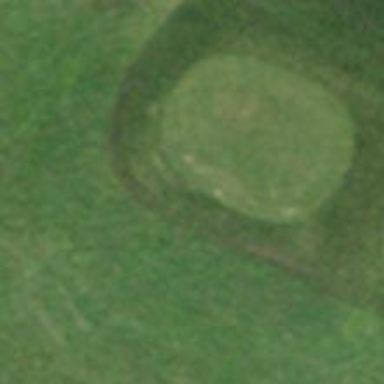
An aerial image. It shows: Golf tee.